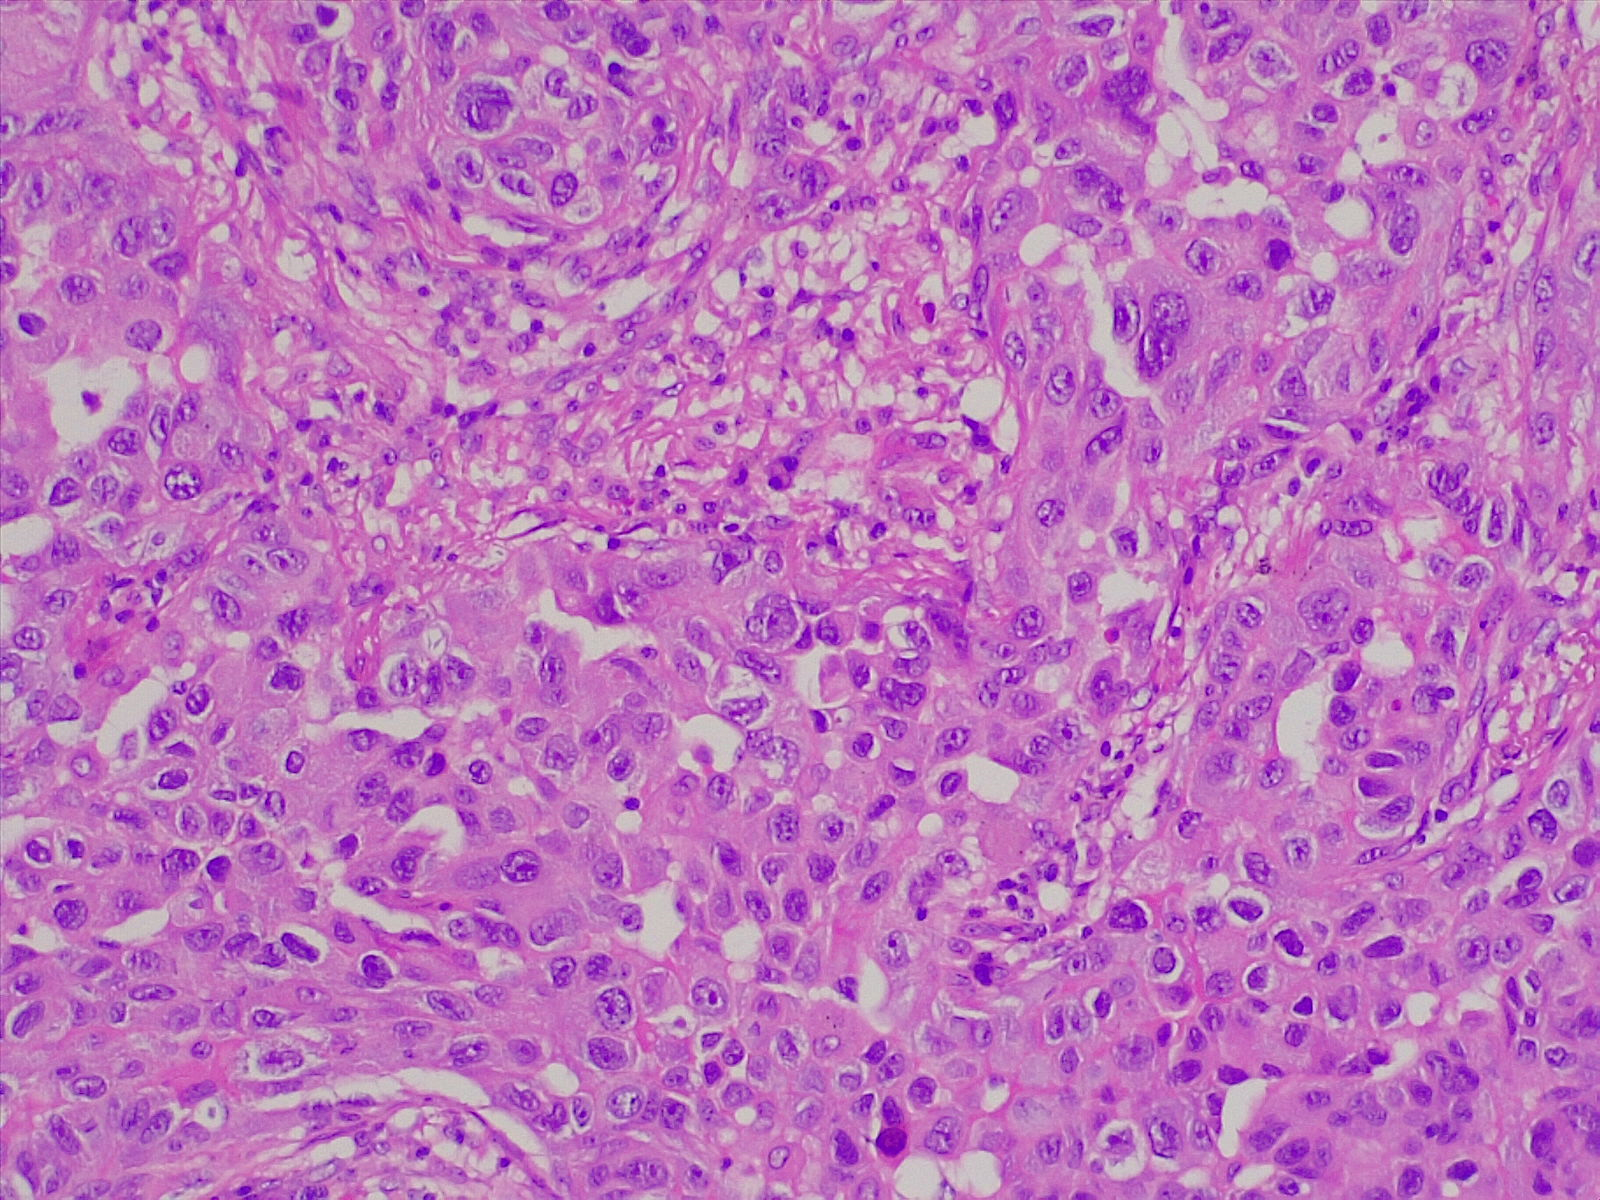
Label: lung adenocarcinoma, poorly differentiated